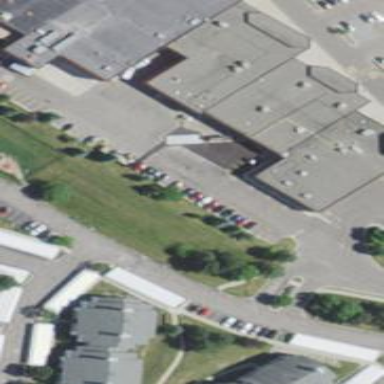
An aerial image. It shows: Street side parking area.